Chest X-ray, PA view. Patient: 28 years old, sex M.
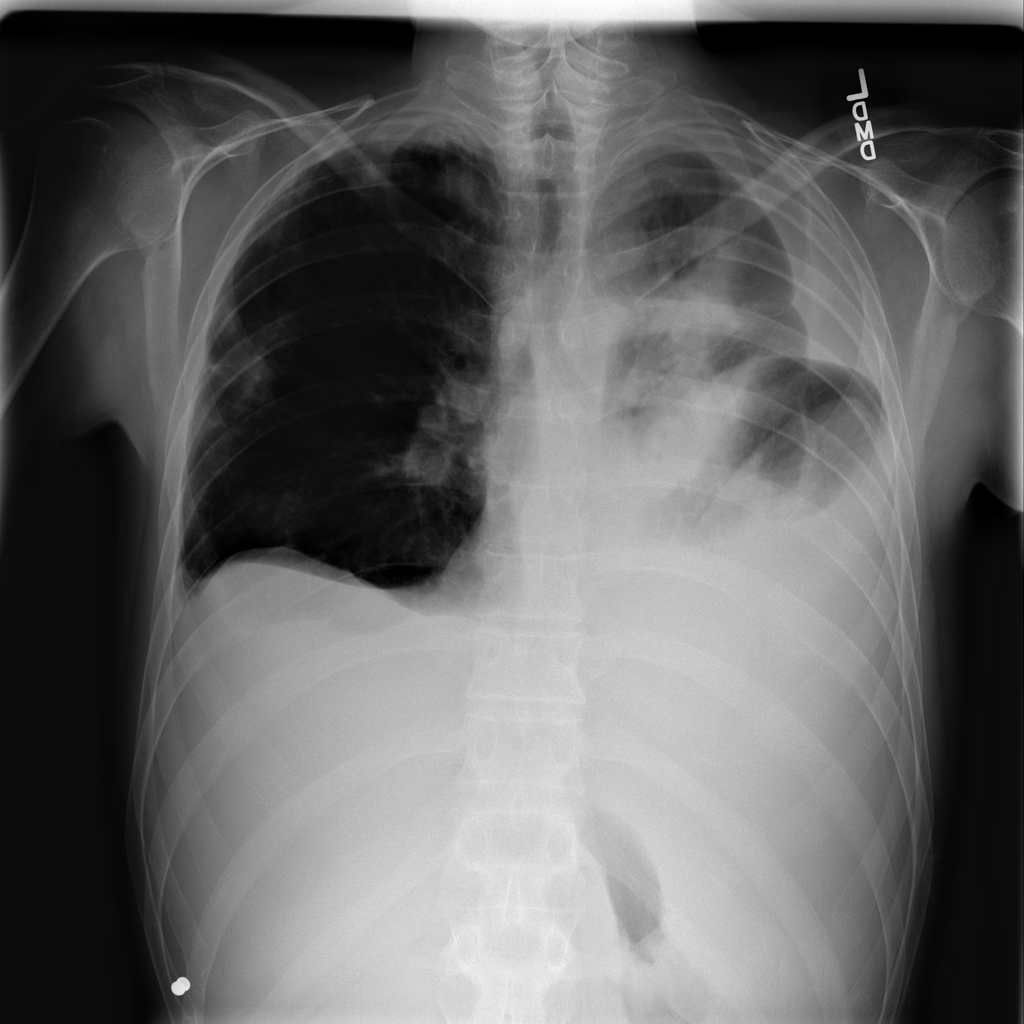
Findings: Effusion, Mass, Nodule